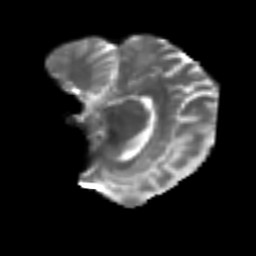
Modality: T2w
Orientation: sagittal
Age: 40
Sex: female
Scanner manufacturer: siemens
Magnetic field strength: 3 T
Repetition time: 4.999 s
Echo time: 0.07946 s